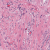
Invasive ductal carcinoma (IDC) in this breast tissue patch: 1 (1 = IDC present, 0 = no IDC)